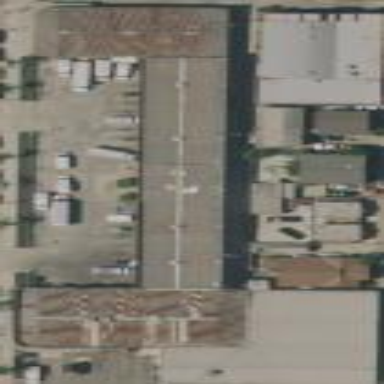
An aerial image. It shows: Warehouse.